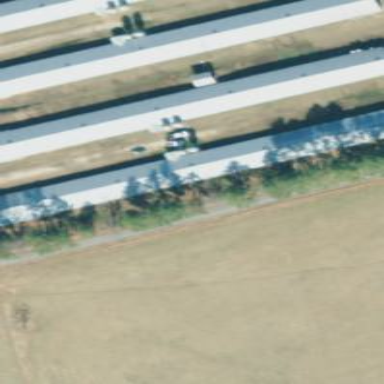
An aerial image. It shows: Farm auxiliary building.